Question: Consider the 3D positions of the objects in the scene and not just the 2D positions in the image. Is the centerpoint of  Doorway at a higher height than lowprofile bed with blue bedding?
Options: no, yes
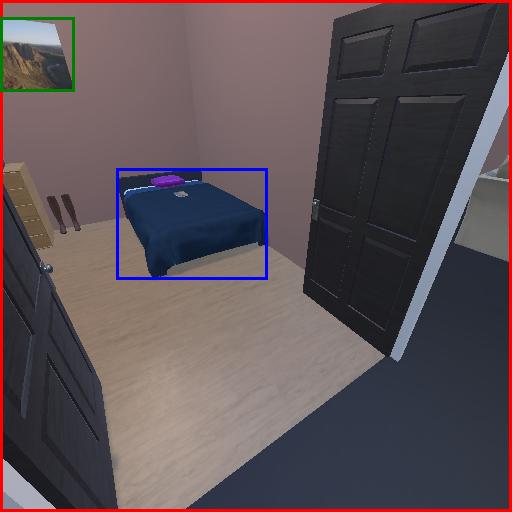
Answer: no